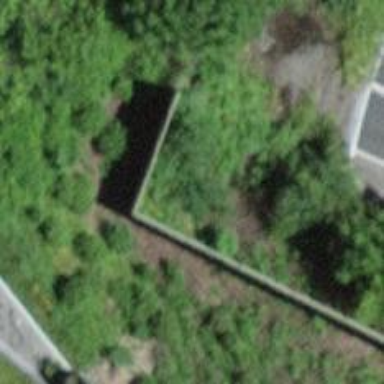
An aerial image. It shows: Noise barrier wall.